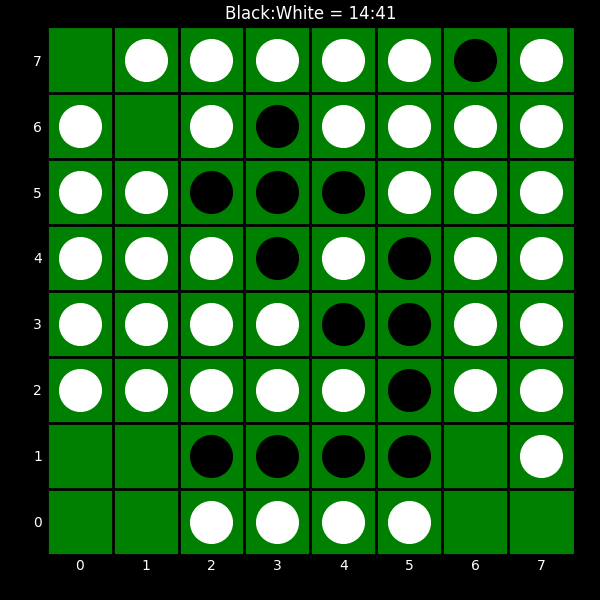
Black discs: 14
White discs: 41